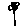
Label: flower